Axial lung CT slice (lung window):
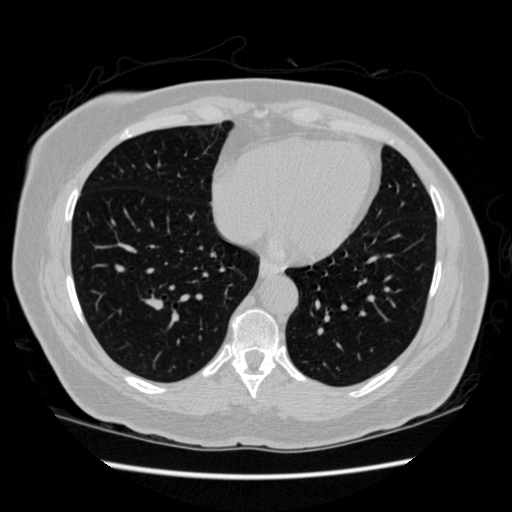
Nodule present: no